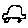
Label: car